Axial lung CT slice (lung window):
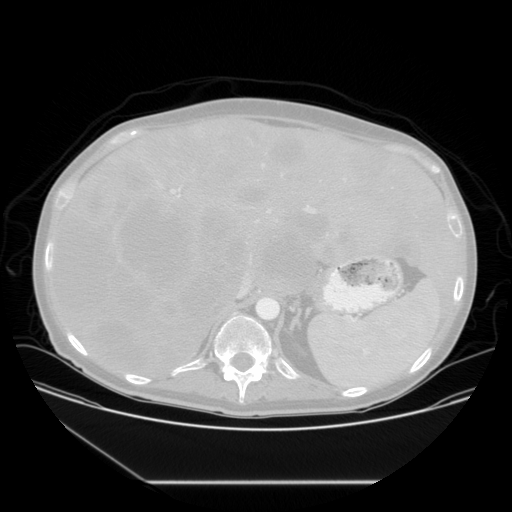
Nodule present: no